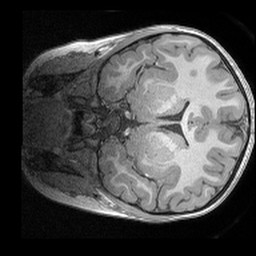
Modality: T1w
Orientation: coronal
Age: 4
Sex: female
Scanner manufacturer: siemens
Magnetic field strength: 3 T
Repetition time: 2.53 s
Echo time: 0.00164 s